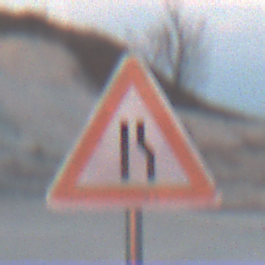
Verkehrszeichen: EinseitigVerengteFahrbahnRechts
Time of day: SunriseSunset
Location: Outdoor (Beach)
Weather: PartlyCloudy
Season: NotSpecified
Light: Natural